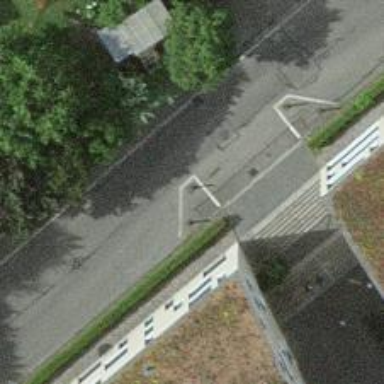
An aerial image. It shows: Bollard barrier.